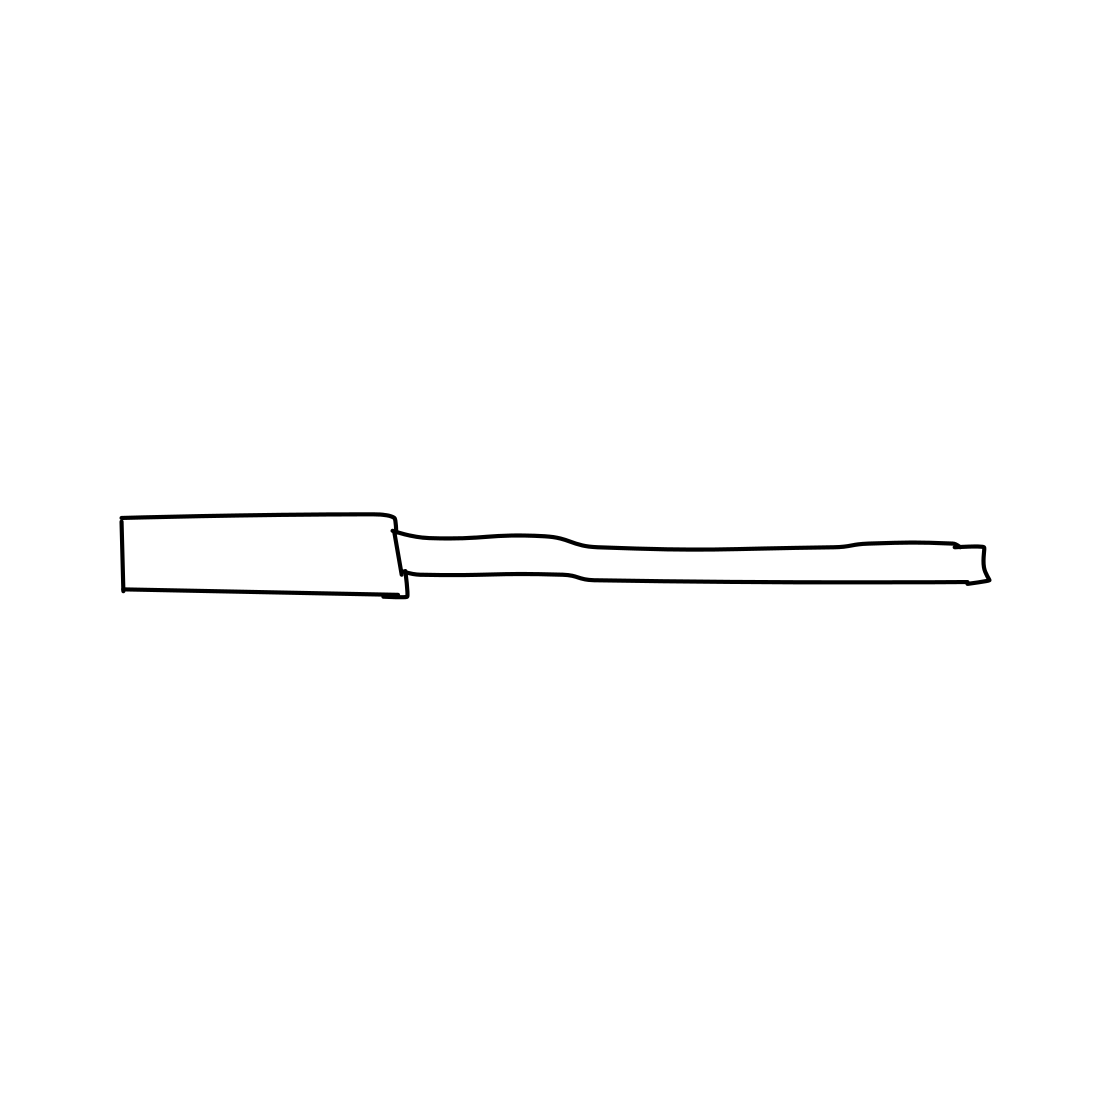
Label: screwdriver